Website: walmart
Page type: store-pickup
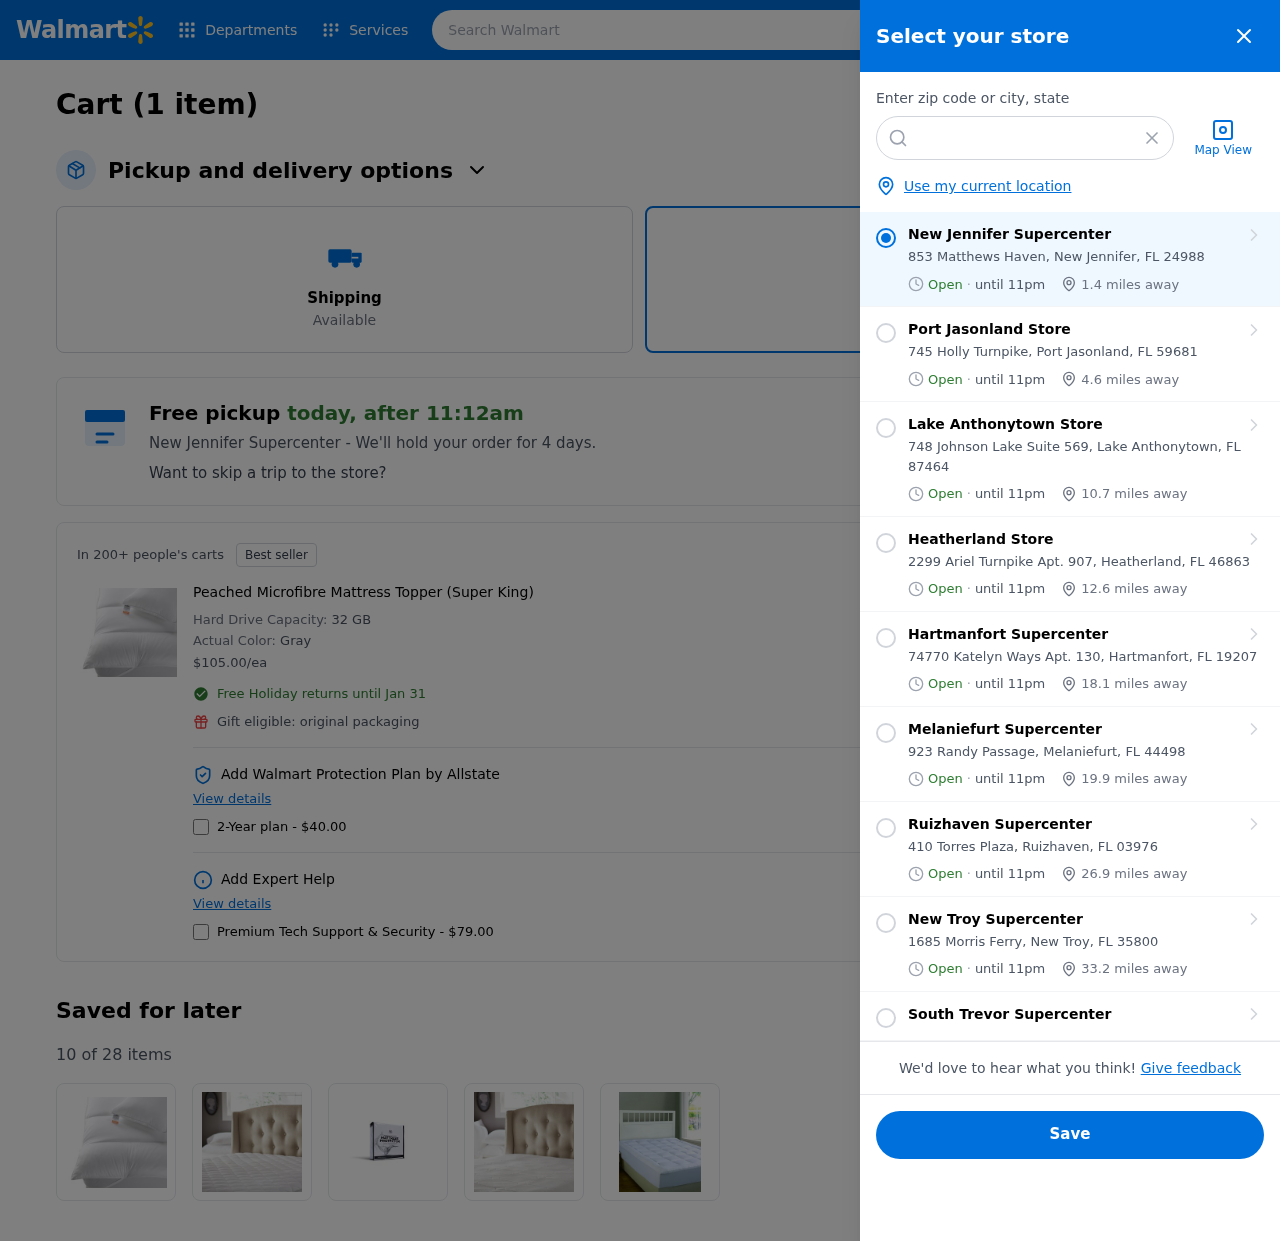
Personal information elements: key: PII_CITY
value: New Jennifer
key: PII_CITY
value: New Jennifer Supercenter
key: PII_CITY_STATE_ZIP
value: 853 Matthews Haven, New Jennifer, FL 24988
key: PII_LOCATION1_CITY
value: Port Jasonland Store
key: PII_LOCATION1_CITY_STATE_ZIP
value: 745 Holly Turnpike, Port Jasonland, FL 59681
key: PII_LOCATION2_CITY
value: Lake Anthonytown Store
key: PII_LOCATION2_CITY_STATE_ZIP
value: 748 Johnson Lake Suite 569, Lake Anthonytown, FL 87464
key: PII_LOCATION3_CITY
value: Heatherland Store
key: PII_LOCATION3_CITY_STATE_ZIP
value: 2299 Ariel Turnpike Apt. 907, Heatherland, FL 46863
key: PII_LOCATION4_CITY
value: Hartmanfort Supercenter
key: PII_LOCATION4_CITY_STATE_ZIP
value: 74770 Katelyn Ways Apt. 130, Hartmanfort, FL 19207
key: PII_LOCATION5_CITY
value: Melaniefurt Supercenter
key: PII_LOCATION5_CITY_STATE_ZIP
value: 923 Randy Passage, Melaniefurt, FL 44498
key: PII_LOCATION6_CITY
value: Ruizhaven Supercenter
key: PII_LOCATION6_CITY_STATE_ZIP
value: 410 Torres Plaza, Ruizhaven, FL 03976
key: PII_LOCATION7_CITY
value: New Troy Supercenter
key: PII_LOCATION7_CITY_STATE_ZIP
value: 1685 Morris Ferry, New Troy, FL 35800
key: PII_LOCATION8_CITY
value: South Trevor Supercenter
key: PII_POSTCODE
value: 24988
Product elements: key: PRODUCT1_NAME
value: Peached Microfibre Mattress Topper (Super King)
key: PRODUCT1_PRICE
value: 105
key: PRODUCT1_DESC
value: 32 GB
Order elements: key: ORDER_NUM_ITEMS
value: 1
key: ORDER_NUM_ITEMS
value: Cart (1 item)
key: ORDER_DELIVERY_DATE
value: today, after 11:12am
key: ORDER_ITEM1_QUANTITY
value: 1
Search elements: key: HEADER_SEARCH
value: Search Walmart
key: SEARCH_LOCATION
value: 24988